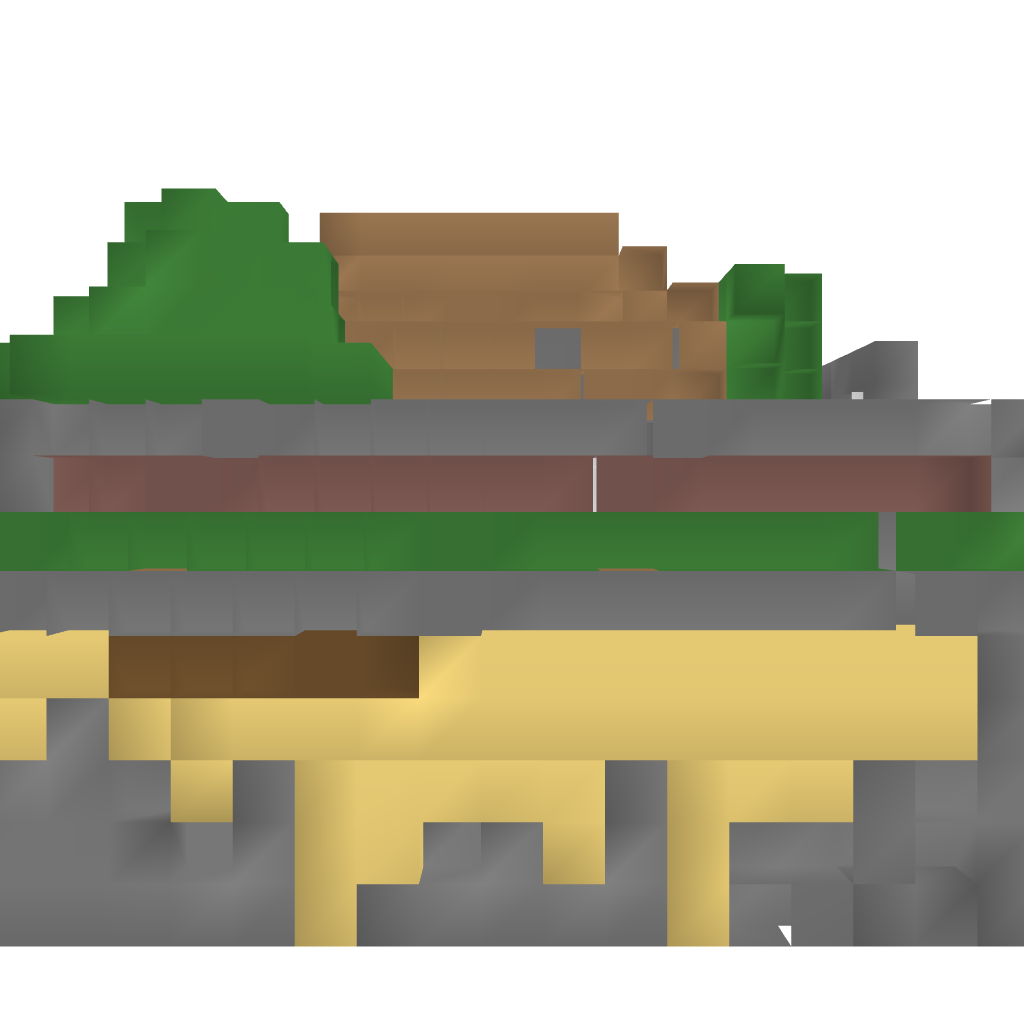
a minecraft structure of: Cosy House With A Garden bad low quality